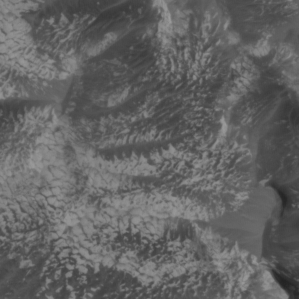
Label: non_frost